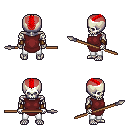
a pixel art fantasy rpg character, male body template, skeleton, maroon tunic, white pants, red short mohawk hairstyle, leather bracers, spear, four views (front, back, left, right), 2x2 character sprite sheet, small pixel art, hard edges, no anti-aliasing